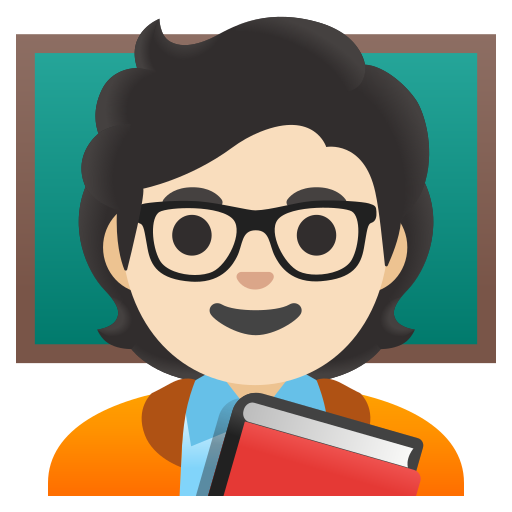
Emoji: 🧑🏻‍🏫